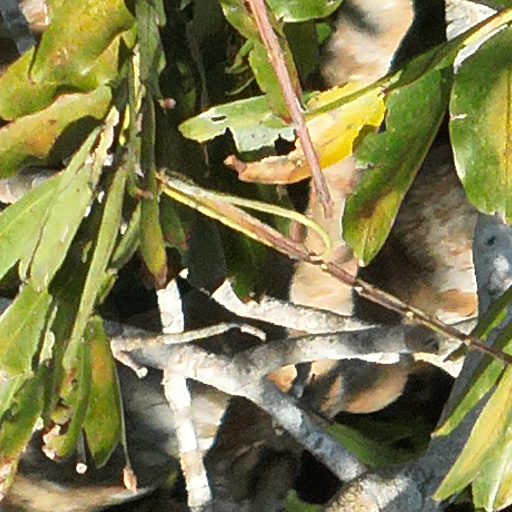
Species: Dipteryx oleifera
GBIF accepted scientific name: Dipteryx oleifera
Crown area (m\u00b2): 463.695